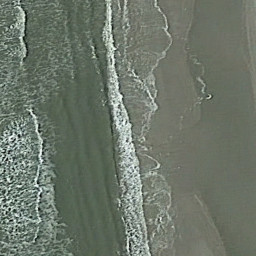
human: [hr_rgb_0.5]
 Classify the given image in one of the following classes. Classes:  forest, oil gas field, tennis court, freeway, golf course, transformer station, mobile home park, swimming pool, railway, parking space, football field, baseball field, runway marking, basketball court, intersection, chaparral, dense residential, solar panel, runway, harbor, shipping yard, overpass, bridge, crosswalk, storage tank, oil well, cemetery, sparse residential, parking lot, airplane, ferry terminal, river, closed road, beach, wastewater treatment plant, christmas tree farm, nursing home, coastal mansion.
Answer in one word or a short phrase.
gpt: beach